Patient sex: M
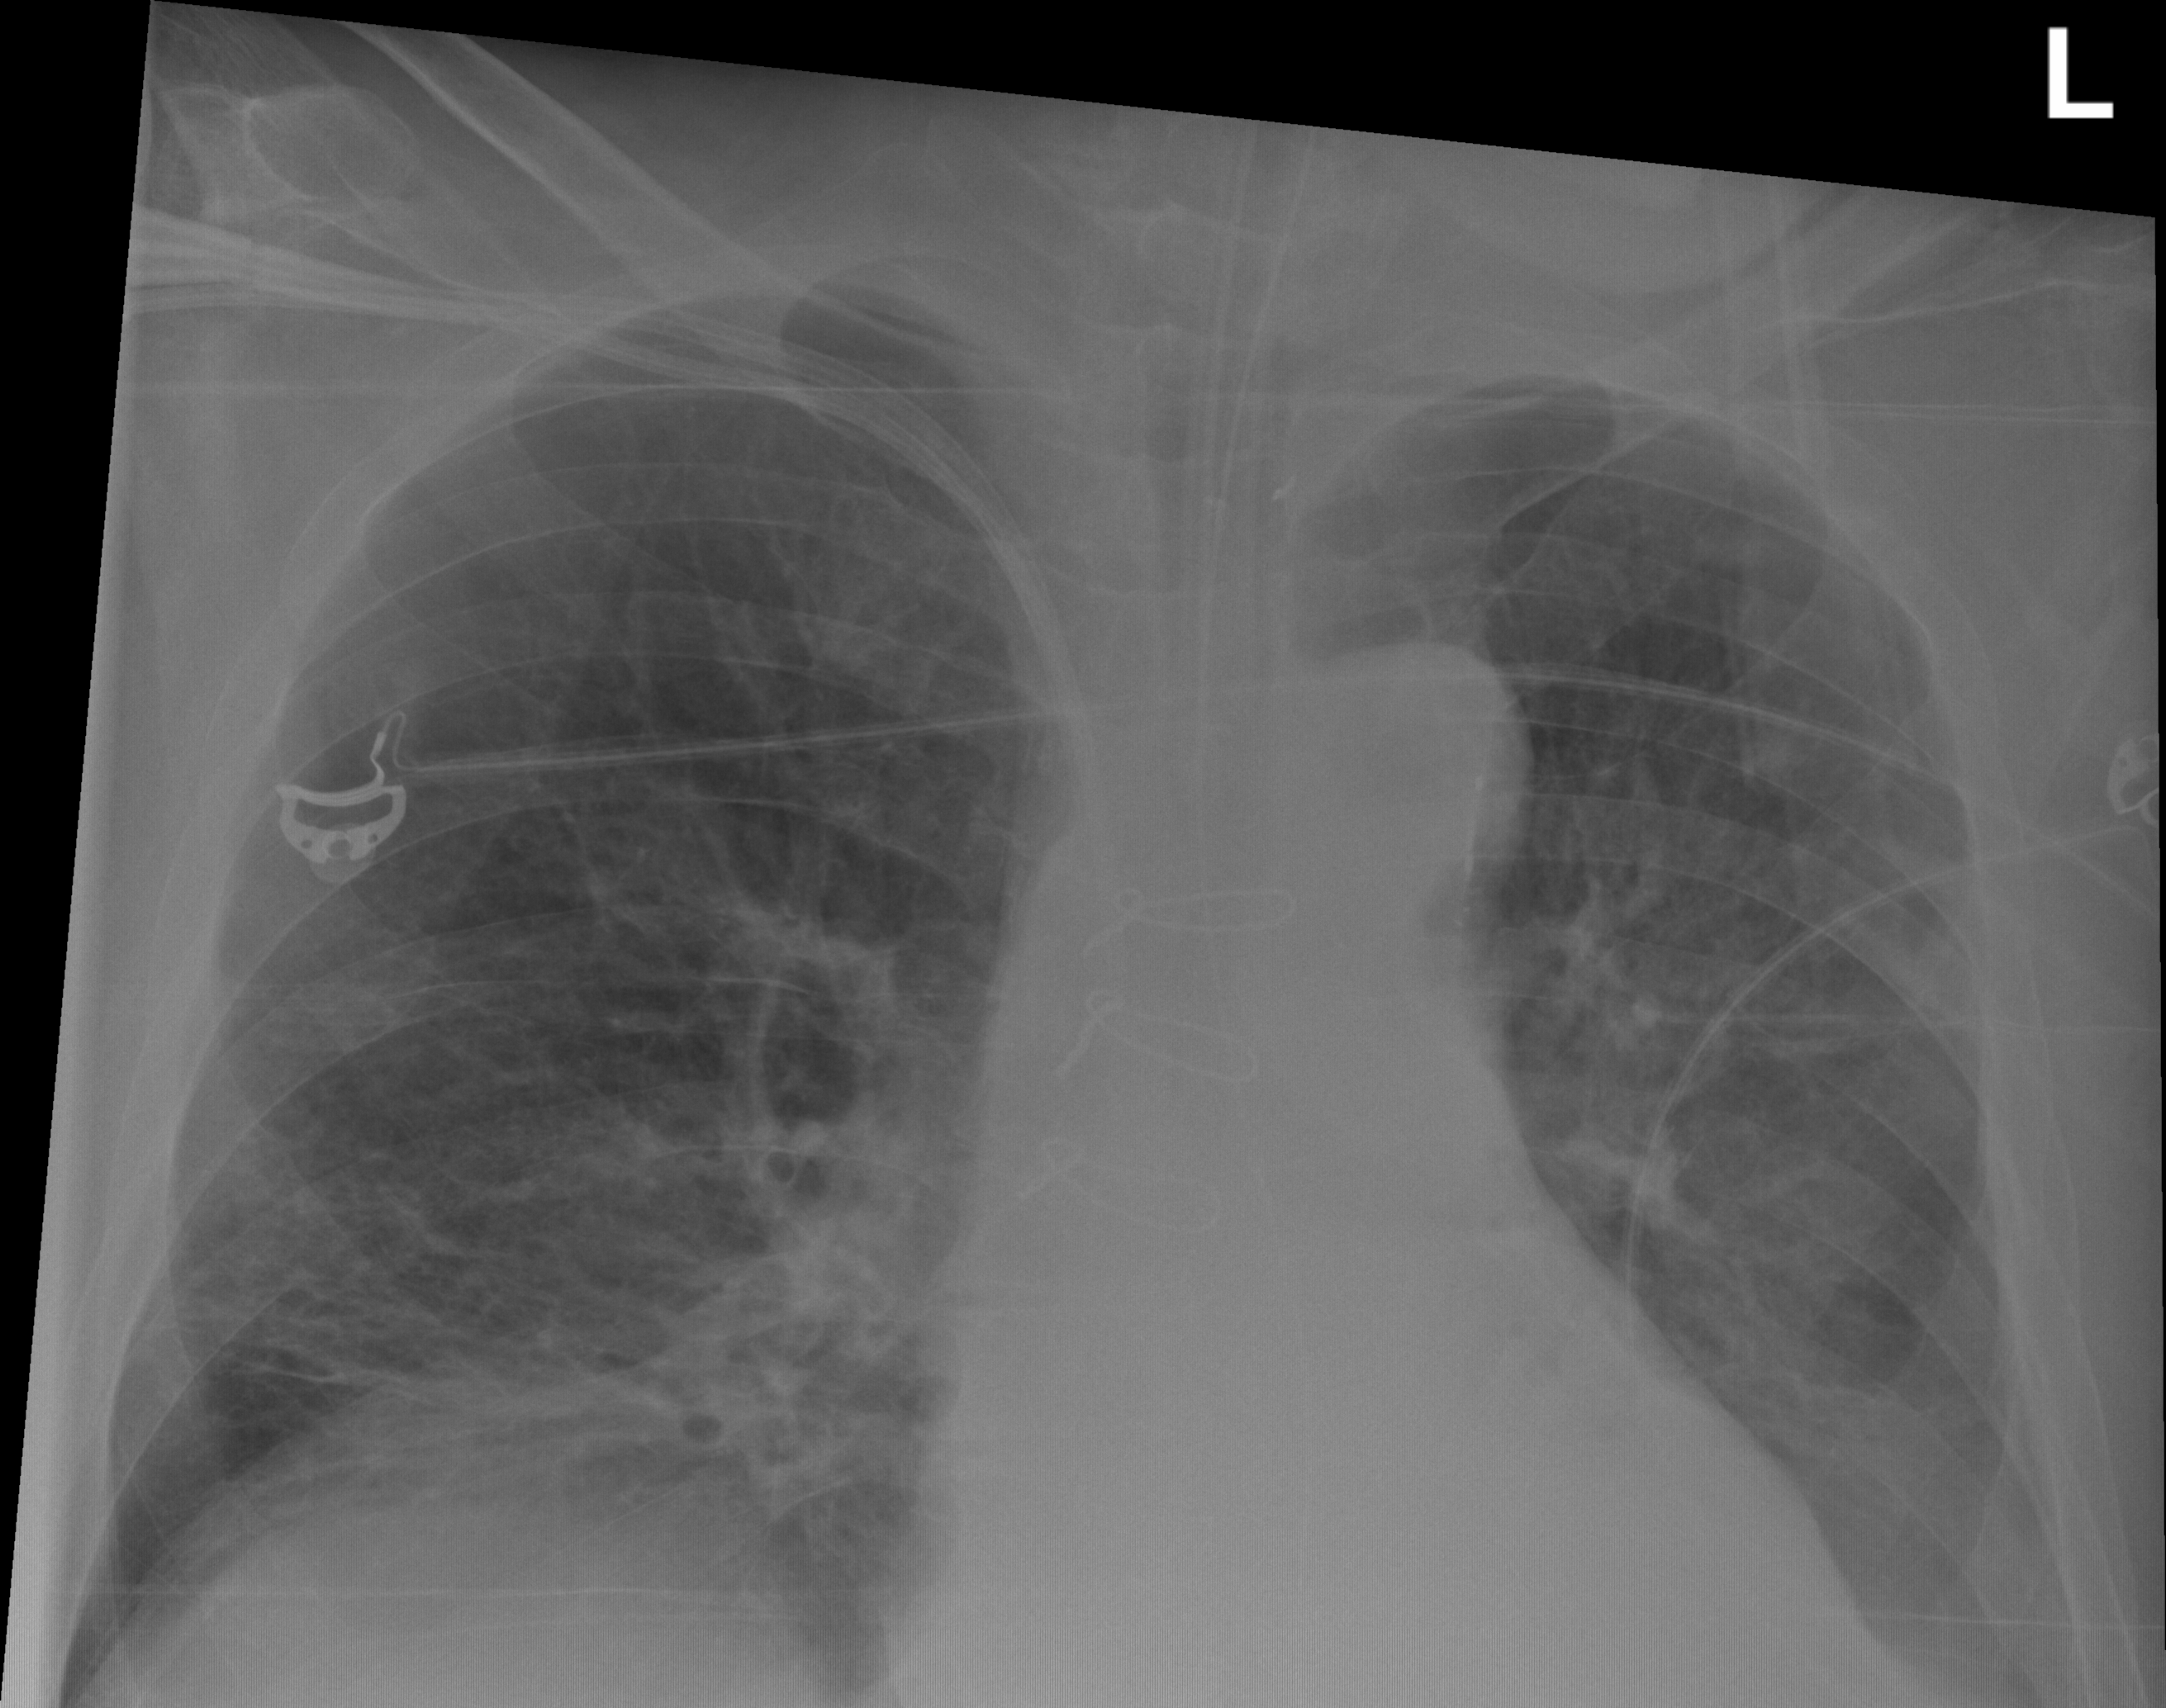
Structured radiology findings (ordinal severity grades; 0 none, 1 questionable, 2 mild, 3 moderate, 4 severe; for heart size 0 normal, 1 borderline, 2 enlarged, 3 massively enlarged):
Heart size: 0
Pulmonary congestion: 0
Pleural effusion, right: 0
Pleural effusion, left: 0
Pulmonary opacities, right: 2
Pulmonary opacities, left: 0
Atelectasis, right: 2
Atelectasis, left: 0